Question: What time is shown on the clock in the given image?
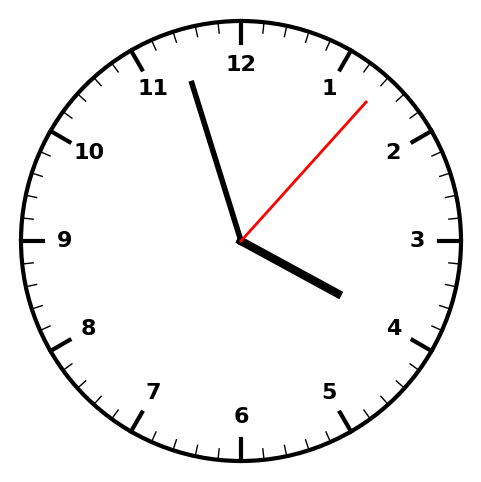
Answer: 03:57:07